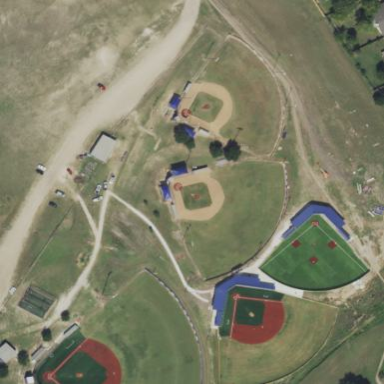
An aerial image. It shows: Baseball pitch for leisure land.